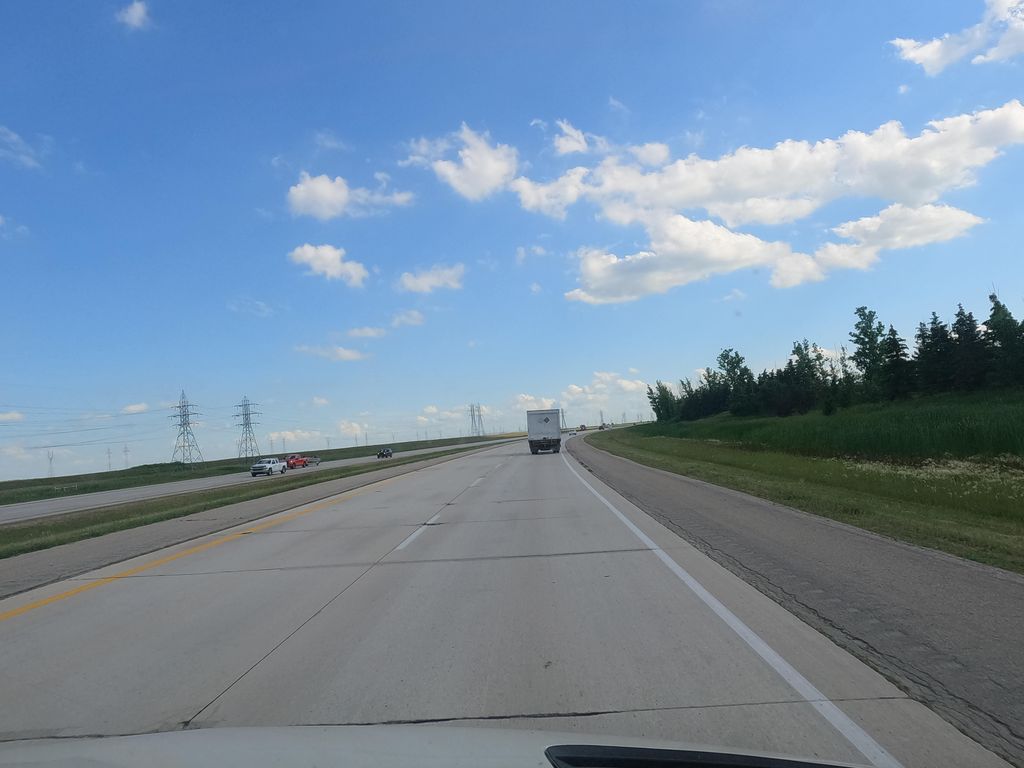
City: winnipeg